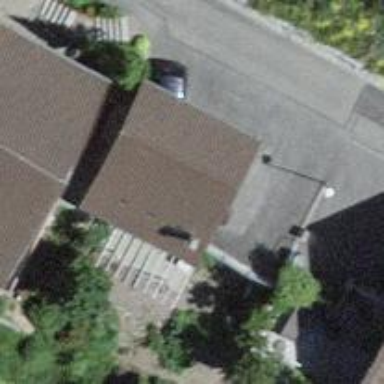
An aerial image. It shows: View of roof of building.